Field crop: maize
Growth stage: 1
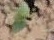
Species: datura